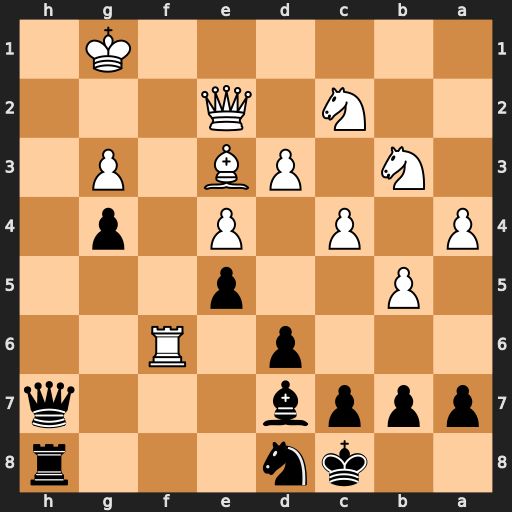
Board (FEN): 2kn3r/pppb3q/3p1R2/1P2p3/P1P1P1p1/1N1PB1P1/2N1Q3/6K1
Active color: b
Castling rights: -
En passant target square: -
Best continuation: Qh1+ Kf2 Rh2#